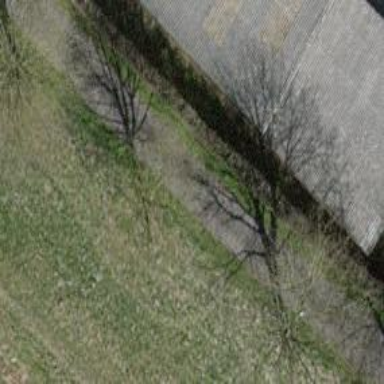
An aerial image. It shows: Hedge barrier.